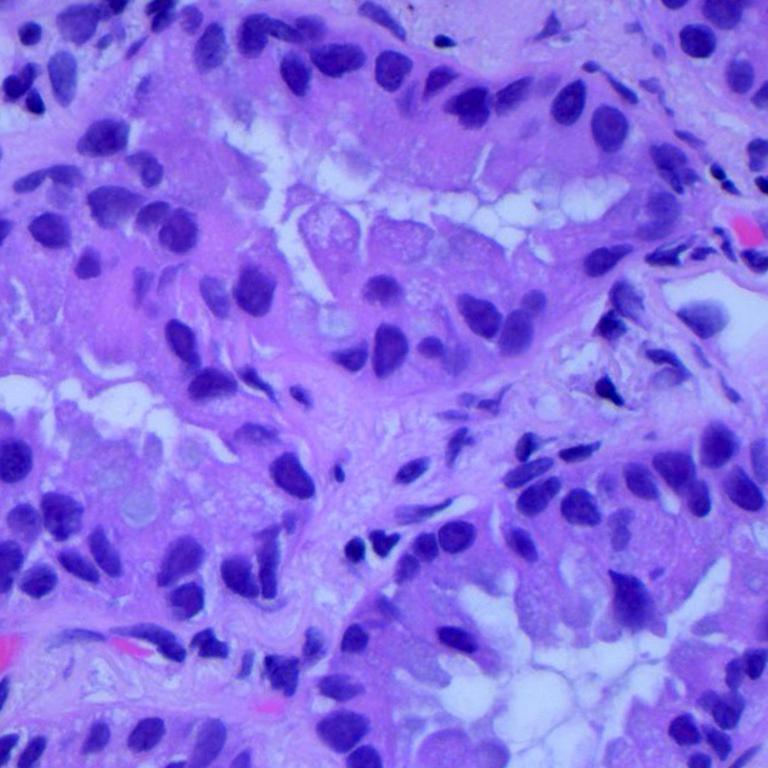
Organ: lung
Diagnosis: adenocarcinomas